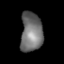
Tissue: lung
Cell type: Epithelial cells
Senescence score: 0.1019
Nuclear area (px): 839
Mean DAPI intensity: 112.8